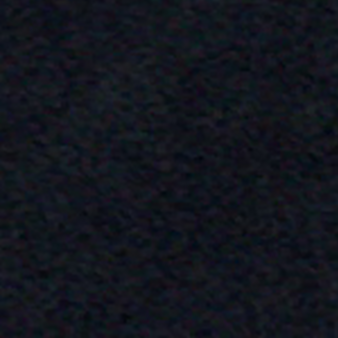
Label: other